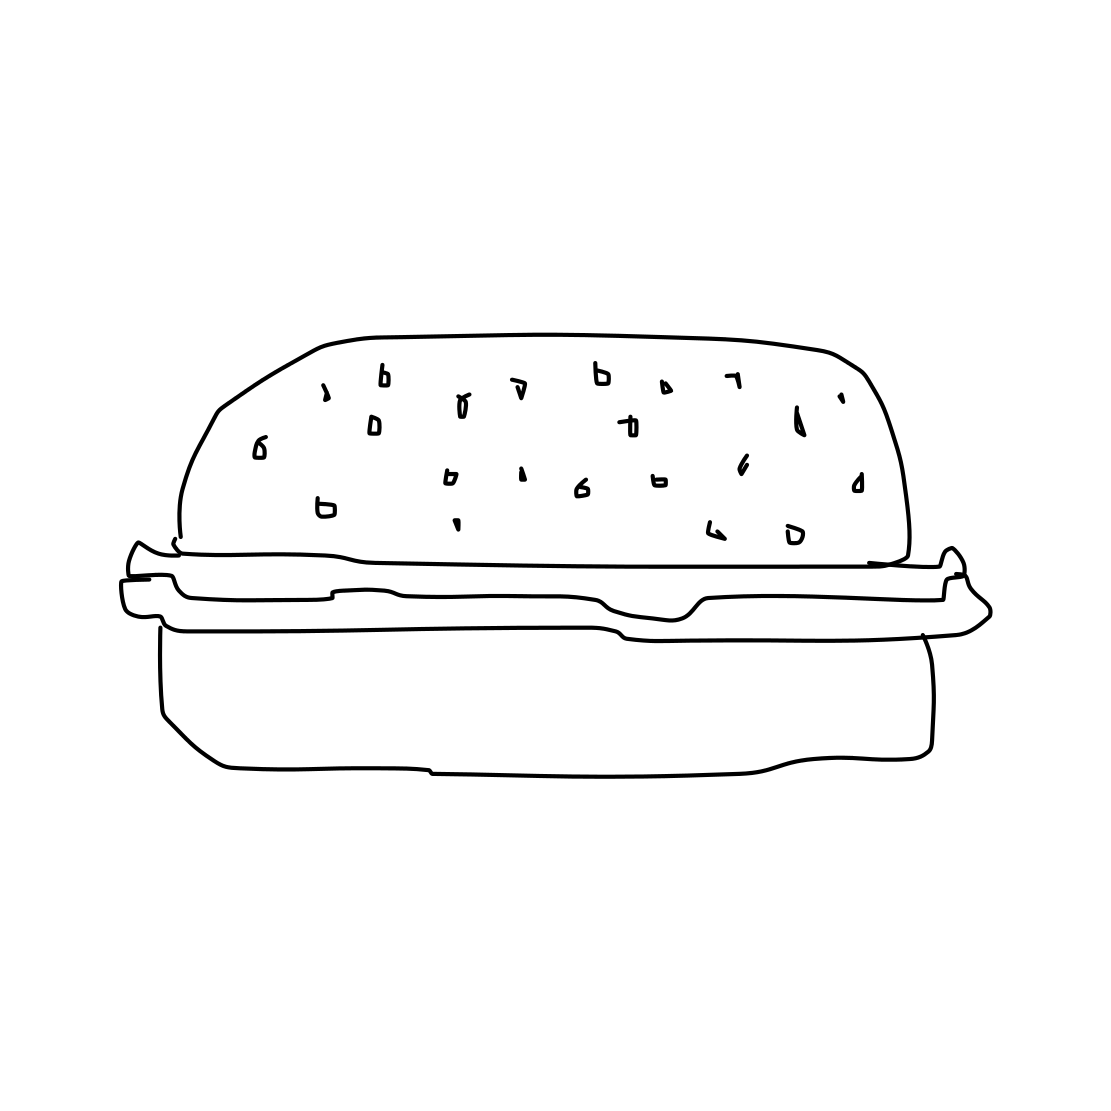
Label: hamburger